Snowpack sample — Snodgrass Mountain, Crested Butte, Colorado (2/4/25, 12:06 PM MST)
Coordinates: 38.923, -106.968
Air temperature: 35 °F
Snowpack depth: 80 cm
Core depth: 20 cm
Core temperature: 33.8 °F
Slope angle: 14°, slope face: 78°
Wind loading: low
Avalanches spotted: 0
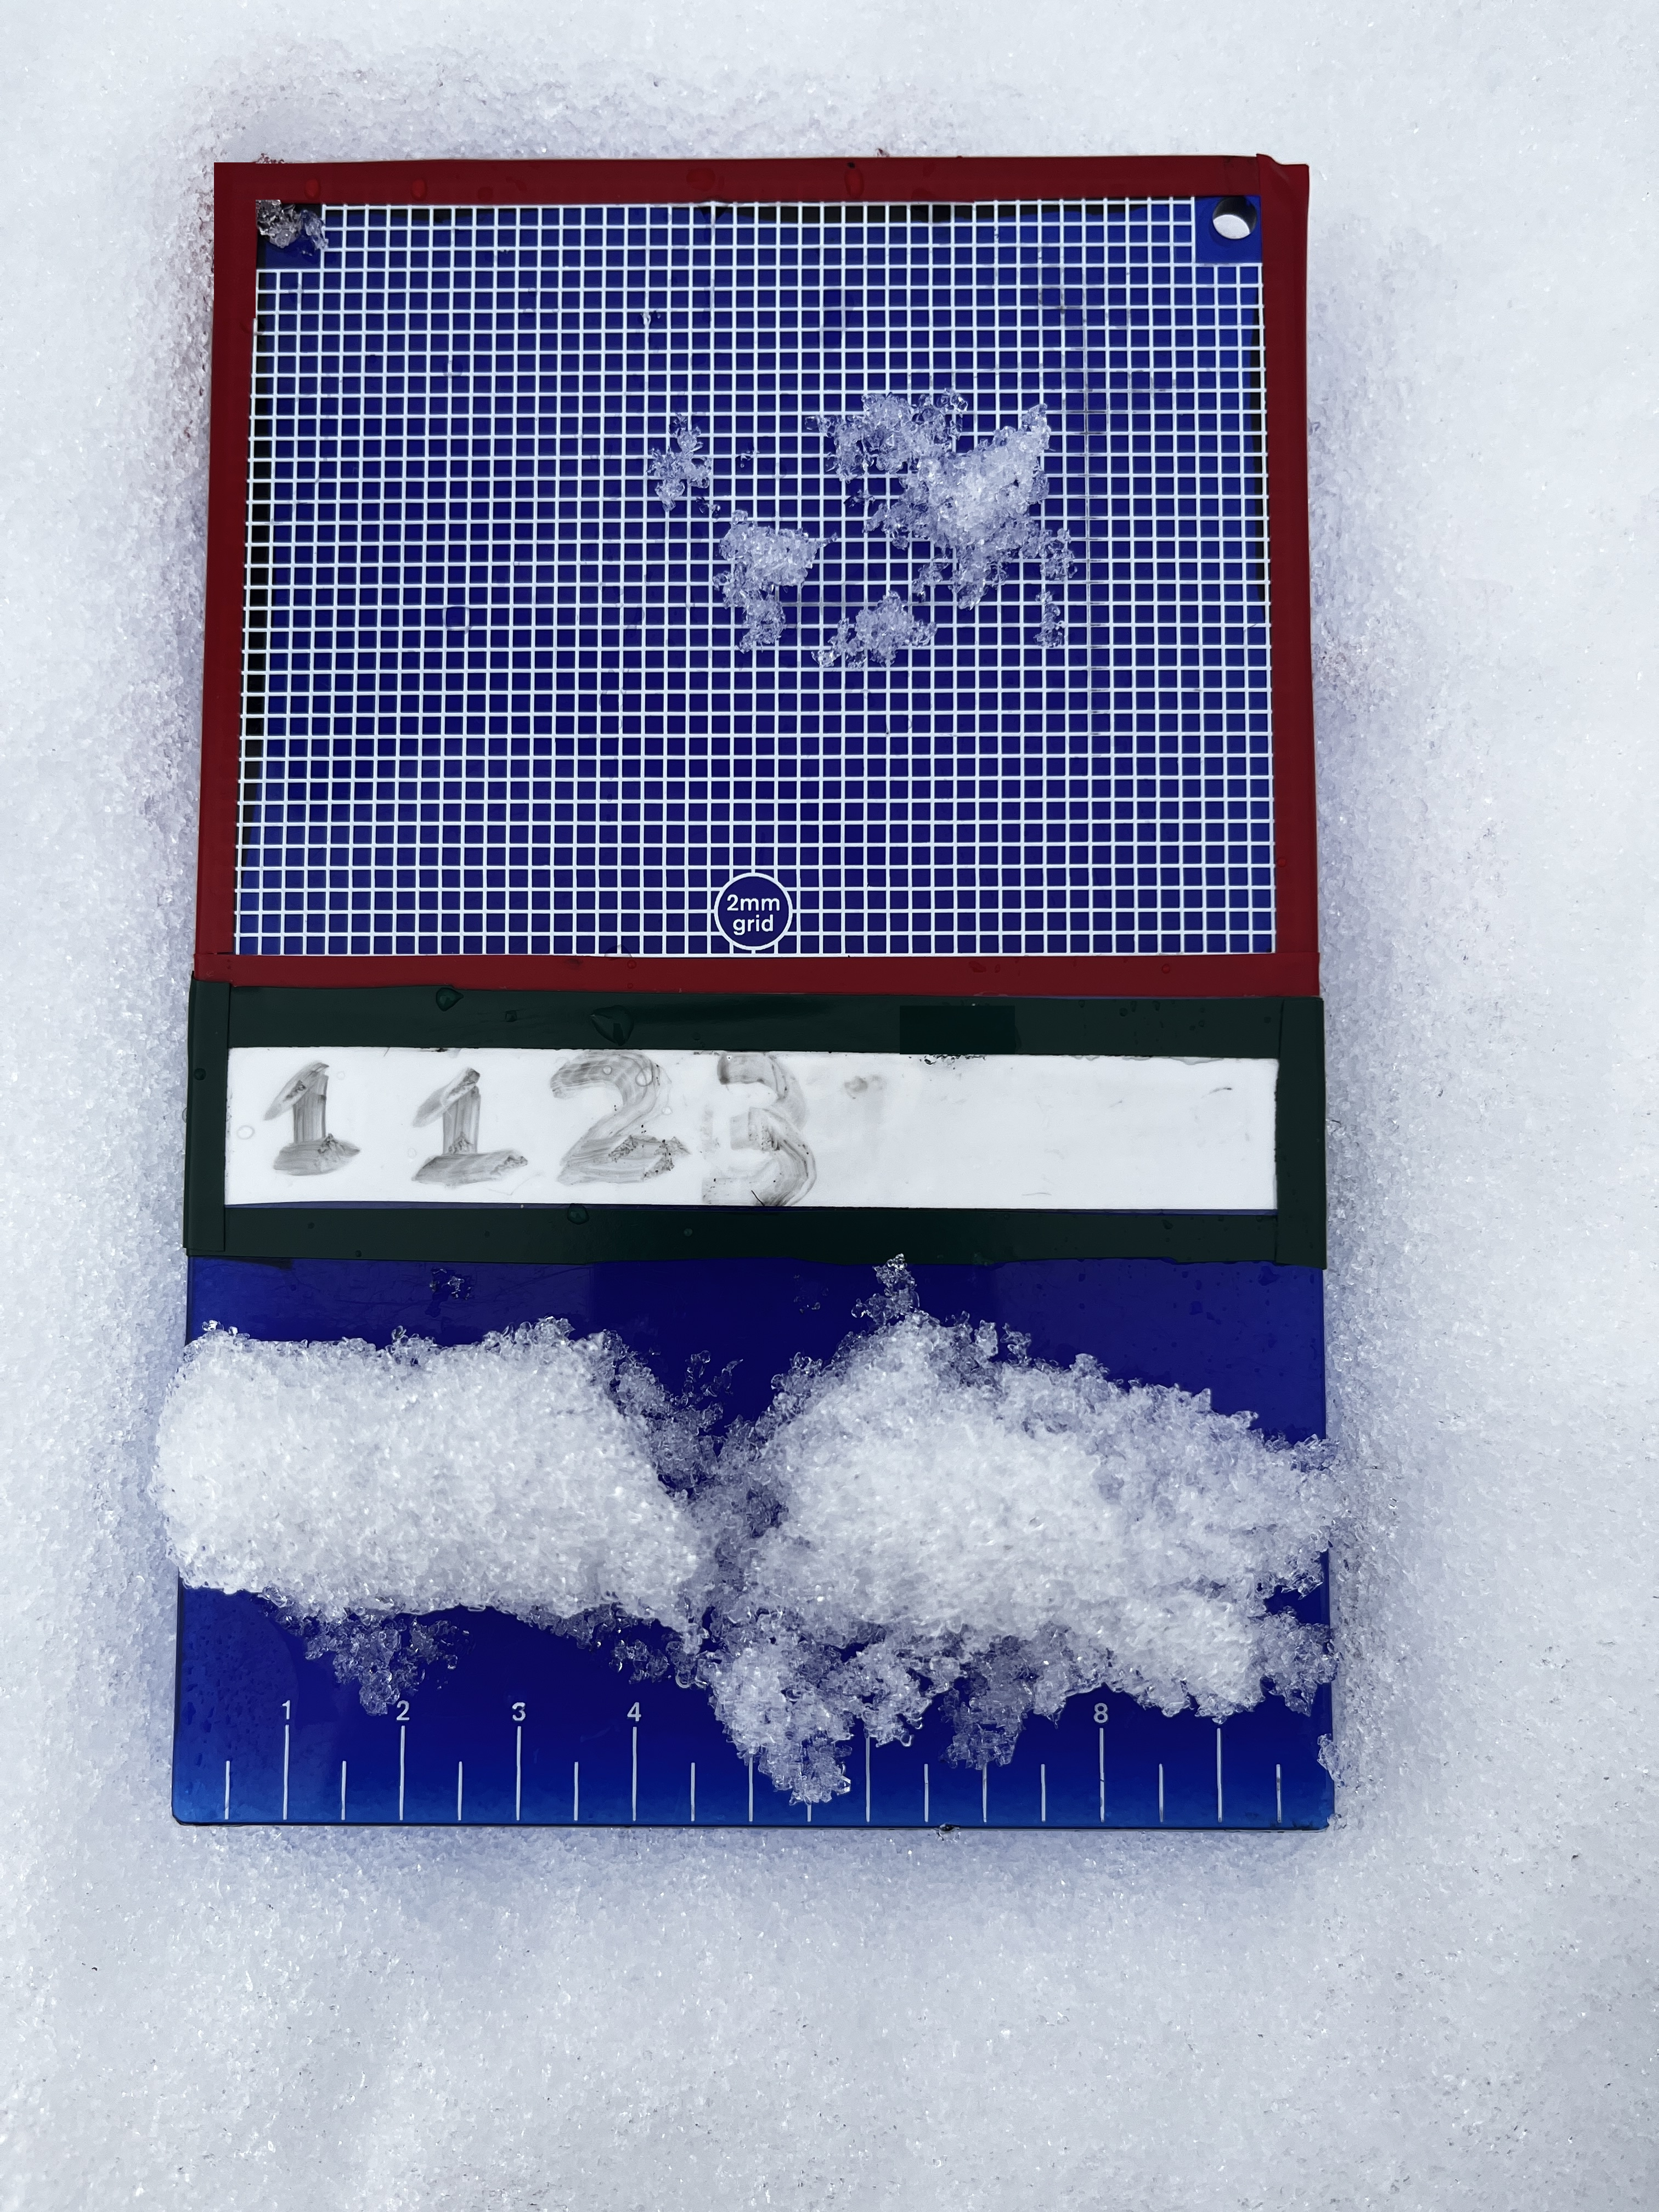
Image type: crystal_card
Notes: No avalanches nearby, unusually warm weather for the last month reported by residents, Collected 25 yards from treeline